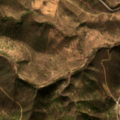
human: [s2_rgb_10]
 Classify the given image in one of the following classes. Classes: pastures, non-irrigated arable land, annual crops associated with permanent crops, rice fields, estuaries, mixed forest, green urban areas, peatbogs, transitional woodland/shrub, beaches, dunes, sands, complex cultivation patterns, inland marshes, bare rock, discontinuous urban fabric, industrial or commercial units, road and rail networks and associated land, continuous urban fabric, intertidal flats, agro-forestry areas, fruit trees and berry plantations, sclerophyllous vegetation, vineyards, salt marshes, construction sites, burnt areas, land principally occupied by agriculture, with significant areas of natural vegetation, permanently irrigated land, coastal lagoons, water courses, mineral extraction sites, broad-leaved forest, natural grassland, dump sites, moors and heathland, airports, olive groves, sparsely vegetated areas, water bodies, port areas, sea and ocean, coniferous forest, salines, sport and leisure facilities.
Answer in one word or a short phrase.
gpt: land principally occupied by agriculture, with significant areas of natural vegetation, sclerophyllous vegetation, transitional woodland/shrub